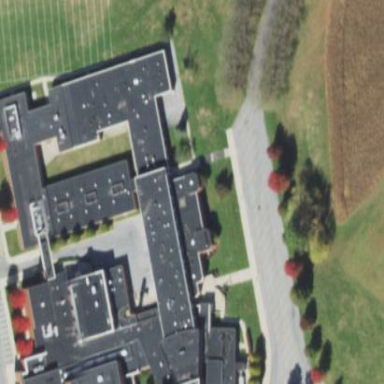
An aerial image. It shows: School building.